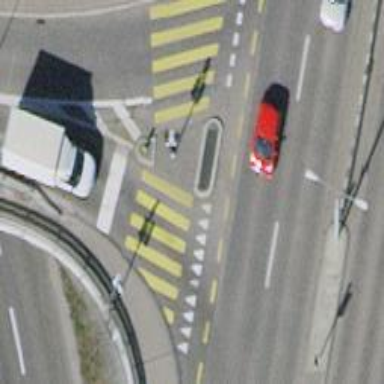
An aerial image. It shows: Secondary road on bridge with asphalt surface. There is asphalt sidewalk on the left side.